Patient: sex M, age 53
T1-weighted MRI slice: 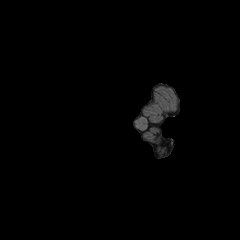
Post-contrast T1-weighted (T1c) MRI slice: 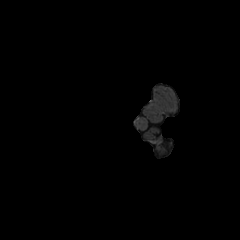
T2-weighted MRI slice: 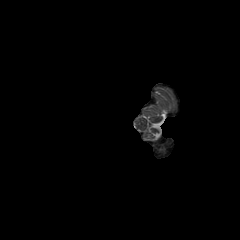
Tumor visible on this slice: no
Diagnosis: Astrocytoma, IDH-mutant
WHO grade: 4